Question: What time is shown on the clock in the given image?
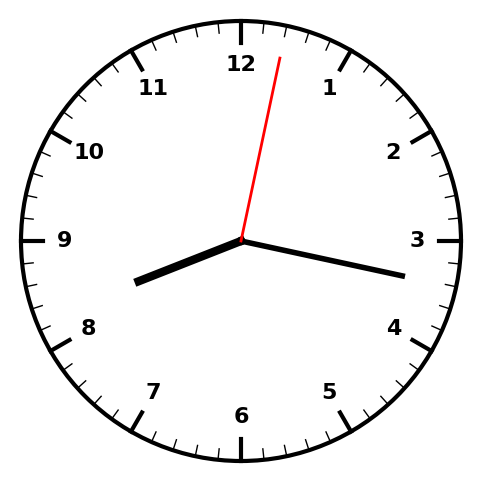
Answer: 08:17:02